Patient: sex M, age 61
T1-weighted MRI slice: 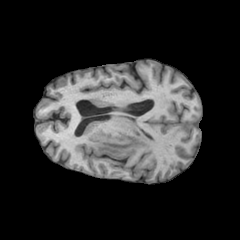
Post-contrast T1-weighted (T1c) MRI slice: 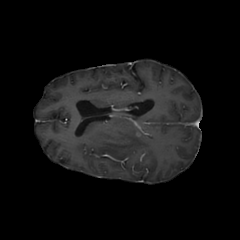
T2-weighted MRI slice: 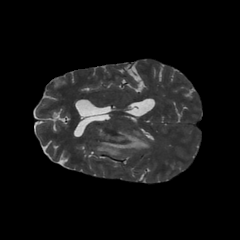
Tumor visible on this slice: yes
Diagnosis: Glioblastoma, IDH-wildtype
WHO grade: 4